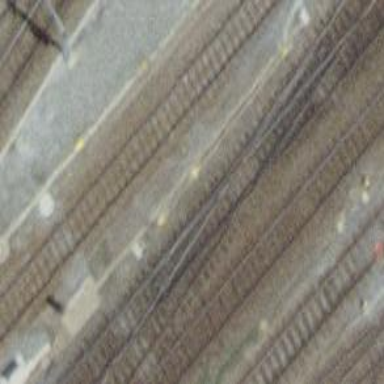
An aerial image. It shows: Rail siding with electrified contact lines for trains.